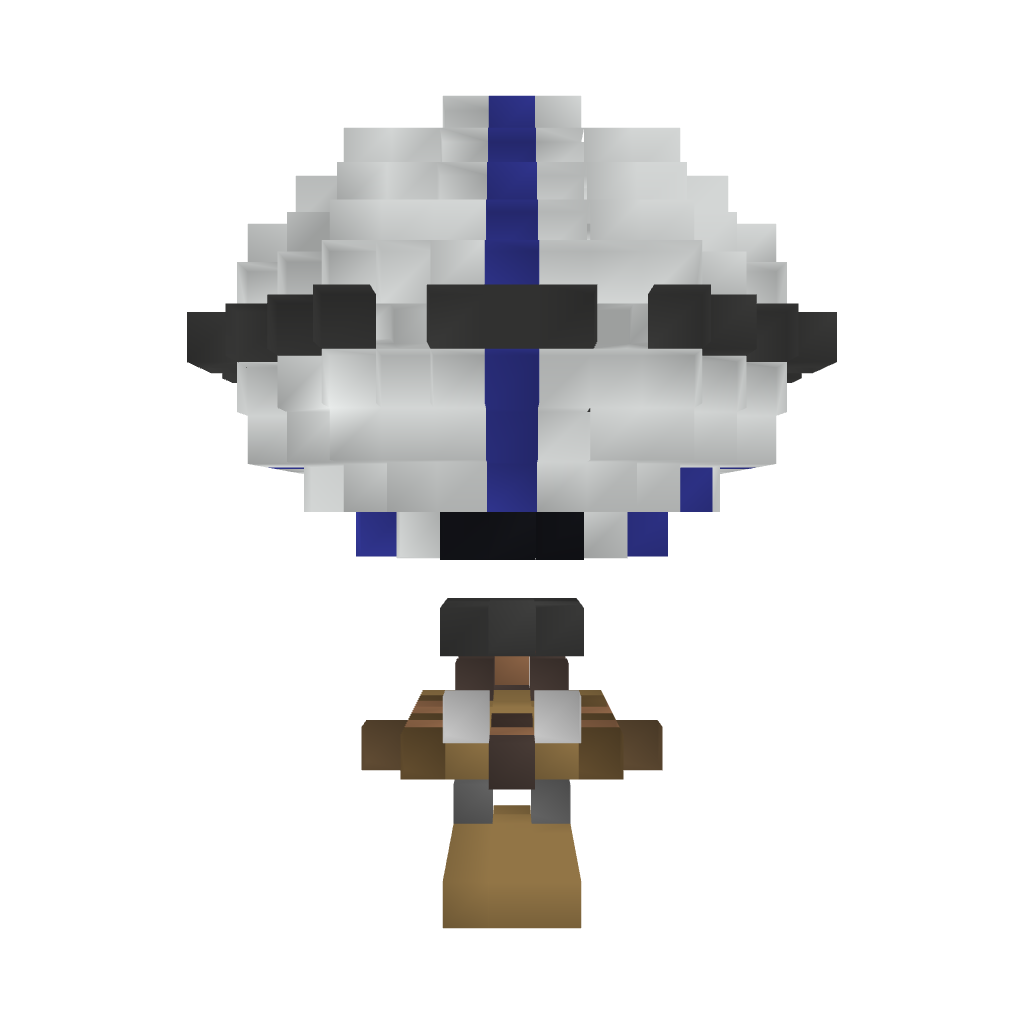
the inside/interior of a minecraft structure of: Small airship